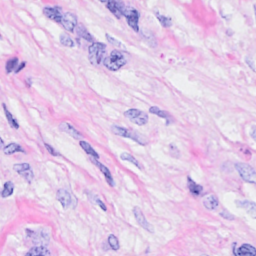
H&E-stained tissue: Breast